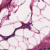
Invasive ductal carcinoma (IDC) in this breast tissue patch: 1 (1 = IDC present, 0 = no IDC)